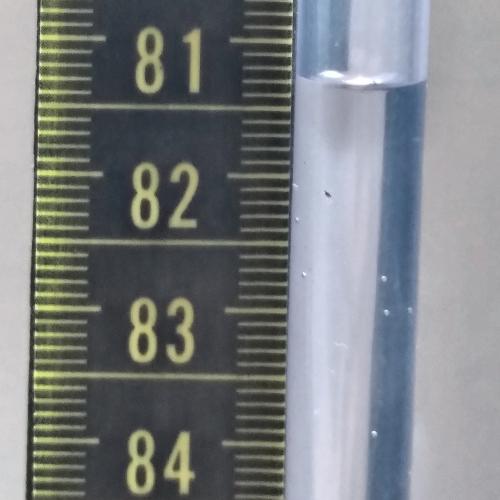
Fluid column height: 81.2 cm